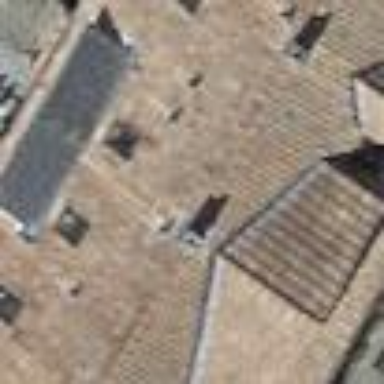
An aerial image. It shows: Residential building with gabled roof made of maroon roof tiles. The roof orientation is across.